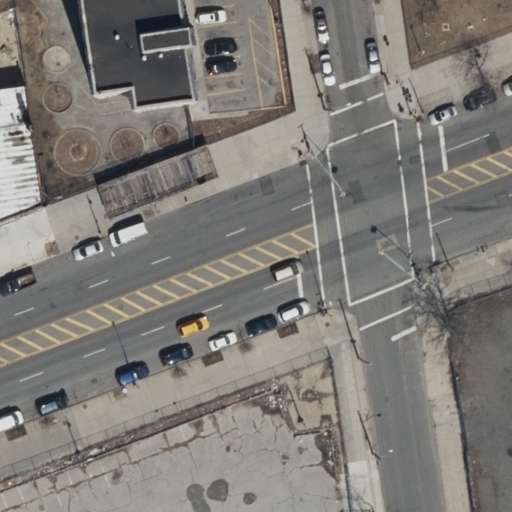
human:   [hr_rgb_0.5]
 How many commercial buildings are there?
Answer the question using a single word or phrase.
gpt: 0

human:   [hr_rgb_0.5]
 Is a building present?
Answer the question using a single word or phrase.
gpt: yes

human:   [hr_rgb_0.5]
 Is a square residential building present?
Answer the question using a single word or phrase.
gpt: no

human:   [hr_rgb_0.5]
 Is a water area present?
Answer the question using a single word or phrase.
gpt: no

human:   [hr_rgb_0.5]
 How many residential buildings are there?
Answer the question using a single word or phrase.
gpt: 2

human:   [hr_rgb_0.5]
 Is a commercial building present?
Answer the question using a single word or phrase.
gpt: no

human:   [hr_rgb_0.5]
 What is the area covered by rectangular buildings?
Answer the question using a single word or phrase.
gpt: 703m2

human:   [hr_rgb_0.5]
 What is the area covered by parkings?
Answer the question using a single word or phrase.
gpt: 5148m2

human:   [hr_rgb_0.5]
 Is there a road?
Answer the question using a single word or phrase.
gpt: yes

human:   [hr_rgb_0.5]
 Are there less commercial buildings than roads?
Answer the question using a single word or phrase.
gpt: yes

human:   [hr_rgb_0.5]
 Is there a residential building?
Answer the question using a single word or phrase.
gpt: yes

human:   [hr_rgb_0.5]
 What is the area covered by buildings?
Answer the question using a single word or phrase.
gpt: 703m2

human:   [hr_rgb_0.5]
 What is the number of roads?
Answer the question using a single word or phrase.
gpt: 4

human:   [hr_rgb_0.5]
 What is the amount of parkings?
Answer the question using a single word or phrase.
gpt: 1

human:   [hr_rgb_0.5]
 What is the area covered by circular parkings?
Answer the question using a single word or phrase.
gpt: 0m2

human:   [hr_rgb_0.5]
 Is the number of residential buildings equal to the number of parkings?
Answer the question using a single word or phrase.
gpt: no

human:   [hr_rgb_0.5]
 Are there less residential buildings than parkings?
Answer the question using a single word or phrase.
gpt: no

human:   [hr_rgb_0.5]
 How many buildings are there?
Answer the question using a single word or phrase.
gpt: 3

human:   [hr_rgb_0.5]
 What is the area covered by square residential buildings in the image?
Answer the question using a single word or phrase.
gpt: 0m2

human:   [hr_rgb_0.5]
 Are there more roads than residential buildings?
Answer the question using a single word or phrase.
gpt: yes

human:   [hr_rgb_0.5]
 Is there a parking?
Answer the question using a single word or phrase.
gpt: yes

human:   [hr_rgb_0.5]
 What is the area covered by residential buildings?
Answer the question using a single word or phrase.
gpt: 526m2

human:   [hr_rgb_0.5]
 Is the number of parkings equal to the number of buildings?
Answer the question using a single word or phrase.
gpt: no

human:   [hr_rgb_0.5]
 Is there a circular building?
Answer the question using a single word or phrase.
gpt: no

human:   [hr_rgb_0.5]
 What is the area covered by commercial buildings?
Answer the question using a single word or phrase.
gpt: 0m2

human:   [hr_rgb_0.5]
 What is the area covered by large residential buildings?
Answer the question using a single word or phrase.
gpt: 0m2

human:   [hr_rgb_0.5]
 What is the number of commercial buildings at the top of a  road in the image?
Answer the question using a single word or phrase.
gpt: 0

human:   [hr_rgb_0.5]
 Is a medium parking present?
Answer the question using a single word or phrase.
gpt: no

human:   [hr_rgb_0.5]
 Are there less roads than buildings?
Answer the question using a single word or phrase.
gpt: no

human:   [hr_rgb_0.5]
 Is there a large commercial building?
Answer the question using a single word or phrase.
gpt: no

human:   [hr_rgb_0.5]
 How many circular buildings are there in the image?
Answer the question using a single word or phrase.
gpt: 0

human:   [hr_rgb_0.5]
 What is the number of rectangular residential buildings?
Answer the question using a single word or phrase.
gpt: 2

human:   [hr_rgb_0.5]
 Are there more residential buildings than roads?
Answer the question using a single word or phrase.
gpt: no

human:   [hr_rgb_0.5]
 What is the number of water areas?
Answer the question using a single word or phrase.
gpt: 0

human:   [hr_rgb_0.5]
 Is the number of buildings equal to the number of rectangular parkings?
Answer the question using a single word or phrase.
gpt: no

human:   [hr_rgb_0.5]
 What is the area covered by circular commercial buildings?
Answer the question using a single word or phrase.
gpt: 0m2

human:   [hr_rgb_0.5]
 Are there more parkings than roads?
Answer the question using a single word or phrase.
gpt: no

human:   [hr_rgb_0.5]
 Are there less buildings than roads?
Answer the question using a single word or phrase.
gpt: yes

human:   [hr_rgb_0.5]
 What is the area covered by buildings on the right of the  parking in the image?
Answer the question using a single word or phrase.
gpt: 176m2

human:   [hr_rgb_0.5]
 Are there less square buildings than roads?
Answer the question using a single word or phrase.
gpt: yes

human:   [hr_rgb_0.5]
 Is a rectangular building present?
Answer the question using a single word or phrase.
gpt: yes

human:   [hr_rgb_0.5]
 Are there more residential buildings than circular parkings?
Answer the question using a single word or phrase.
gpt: yes

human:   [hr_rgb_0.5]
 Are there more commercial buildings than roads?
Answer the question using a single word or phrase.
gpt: no

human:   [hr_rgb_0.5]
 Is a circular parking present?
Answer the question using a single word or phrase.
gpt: no

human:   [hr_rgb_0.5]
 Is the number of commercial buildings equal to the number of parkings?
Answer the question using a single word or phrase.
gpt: no

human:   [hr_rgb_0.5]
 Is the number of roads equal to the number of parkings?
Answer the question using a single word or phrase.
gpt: no

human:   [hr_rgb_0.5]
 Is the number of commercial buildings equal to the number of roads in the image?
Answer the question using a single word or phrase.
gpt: no

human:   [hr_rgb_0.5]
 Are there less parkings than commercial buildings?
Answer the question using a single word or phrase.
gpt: no

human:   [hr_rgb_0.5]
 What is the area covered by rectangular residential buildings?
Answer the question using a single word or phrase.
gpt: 526m2

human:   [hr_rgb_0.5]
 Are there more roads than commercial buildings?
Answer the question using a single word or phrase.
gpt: yes

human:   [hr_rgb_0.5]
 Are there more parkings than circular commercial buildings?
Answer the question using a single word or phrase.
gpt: yes

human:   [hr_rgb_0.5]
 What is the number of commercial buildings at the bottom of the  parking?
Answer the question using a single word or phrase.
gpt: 0

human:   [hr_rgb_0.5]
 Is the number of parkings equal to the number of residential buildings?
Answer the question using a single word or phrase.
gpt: no

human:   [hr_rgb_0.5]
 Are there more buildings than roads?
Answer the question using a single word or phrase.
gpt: no

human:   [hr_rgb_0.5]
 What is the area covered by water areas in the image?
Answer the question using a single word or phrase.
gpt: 0m2

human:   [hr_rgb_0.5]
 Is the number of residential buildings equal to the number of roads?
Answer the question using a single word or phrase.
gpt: no

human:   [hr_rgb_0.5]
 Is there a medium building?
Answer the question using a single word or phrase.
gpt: yes

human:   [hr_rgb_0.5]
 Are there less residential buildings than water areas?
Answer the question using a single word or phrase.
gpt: no

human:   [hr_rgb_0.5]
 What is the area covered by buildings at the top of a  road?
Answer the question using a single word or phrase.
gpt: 526m2

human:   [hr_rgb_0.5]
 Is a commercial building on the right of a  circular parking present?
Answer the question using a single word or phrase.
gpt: no

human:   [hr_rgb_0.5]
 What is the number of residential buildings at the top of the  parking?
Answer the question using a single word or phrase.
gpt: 2

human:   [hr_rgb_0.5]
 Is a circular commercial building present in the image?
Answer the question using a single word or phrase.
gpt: no

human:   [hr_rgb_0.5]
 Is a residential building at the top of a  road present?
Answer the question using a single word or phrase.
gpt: yes

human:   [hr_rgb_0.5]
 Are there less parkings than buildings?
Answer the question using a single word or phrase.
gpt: yes